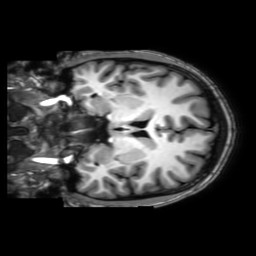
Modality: T1w
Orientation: coronal
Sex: male
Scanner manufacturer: philips
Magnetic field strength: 3 T
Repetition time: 0.01227 s
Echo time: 0.003472 s